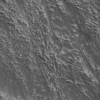
Atmospheric dust classification: not_dusty